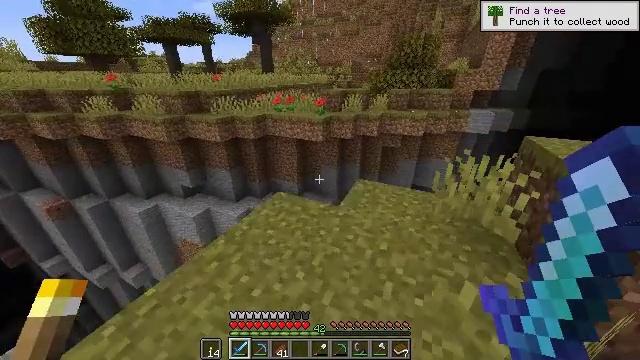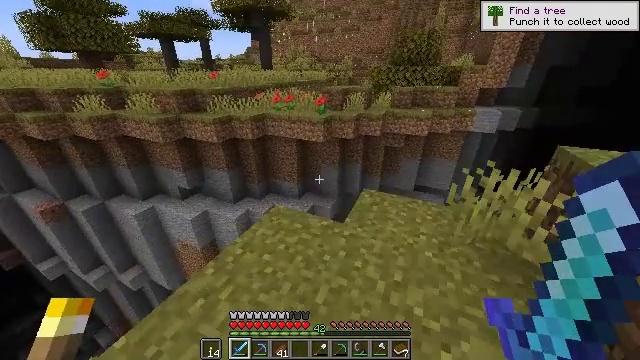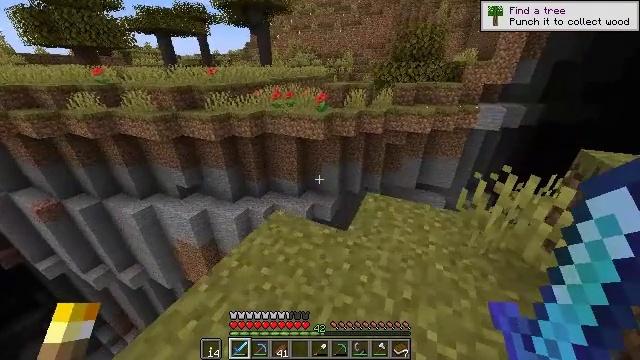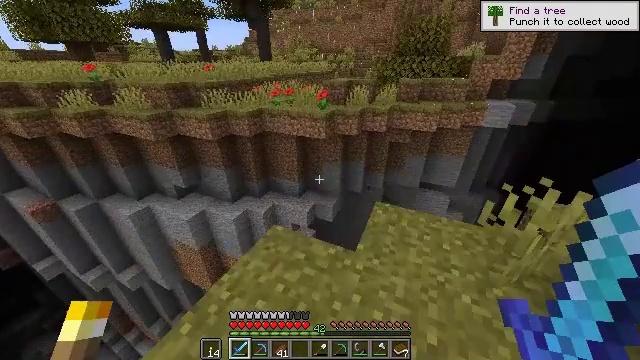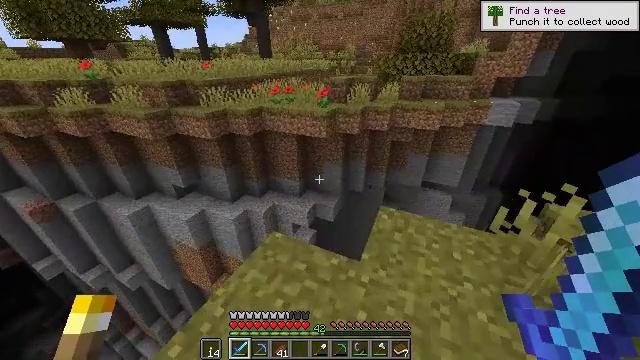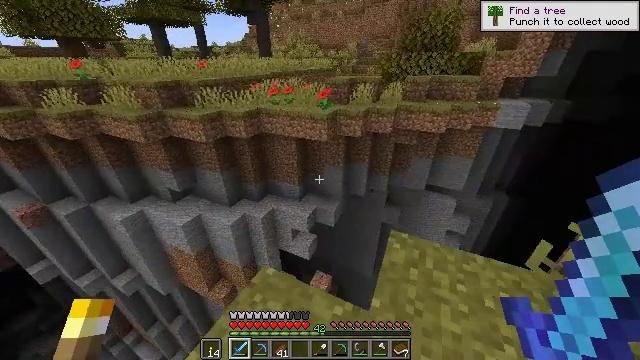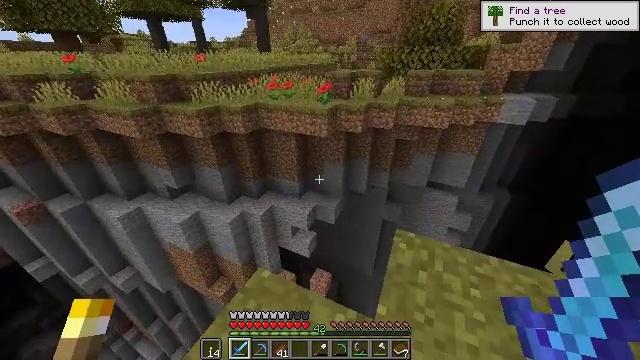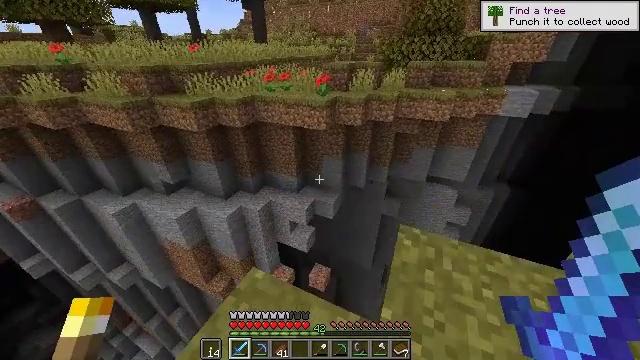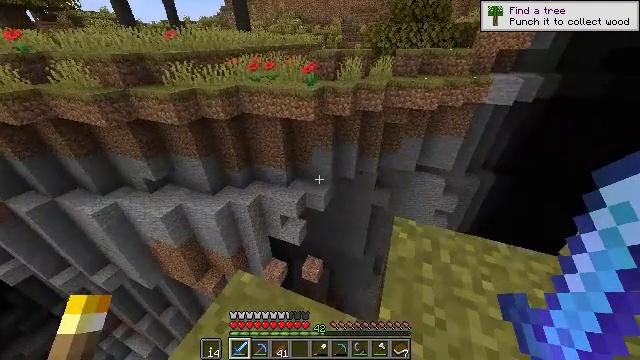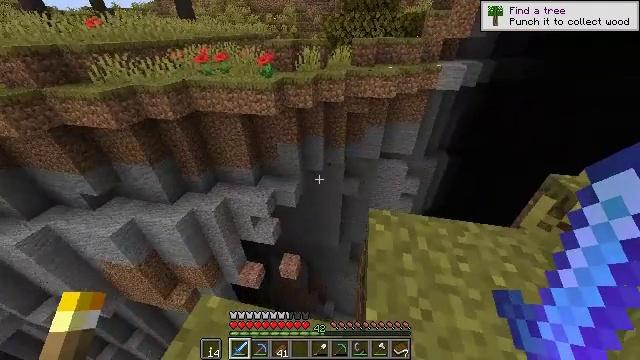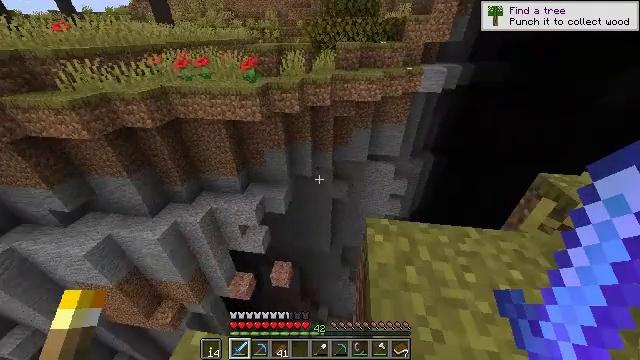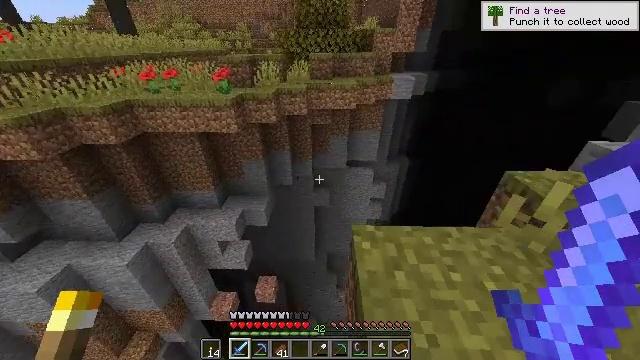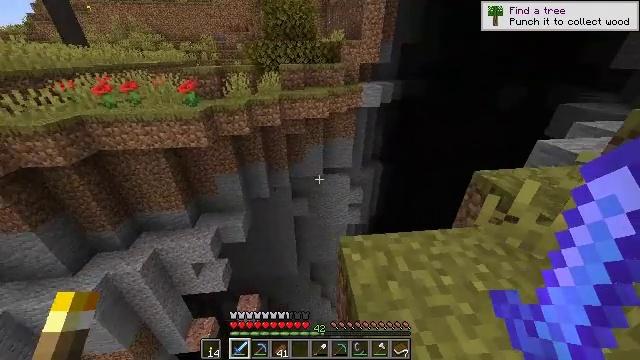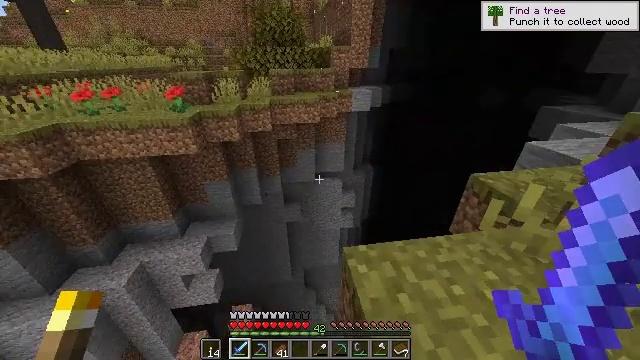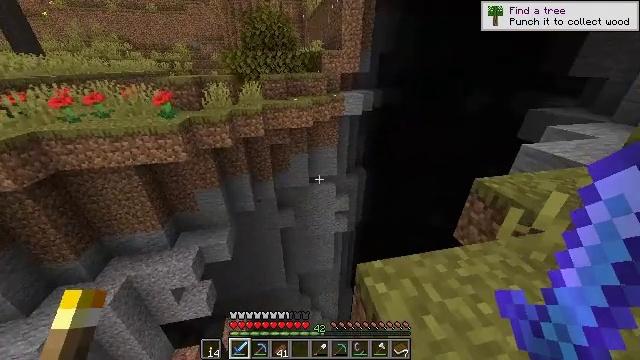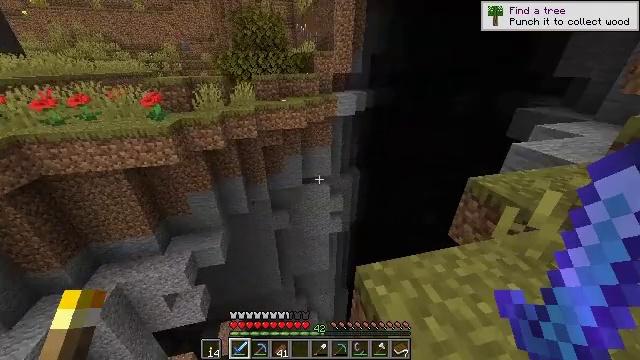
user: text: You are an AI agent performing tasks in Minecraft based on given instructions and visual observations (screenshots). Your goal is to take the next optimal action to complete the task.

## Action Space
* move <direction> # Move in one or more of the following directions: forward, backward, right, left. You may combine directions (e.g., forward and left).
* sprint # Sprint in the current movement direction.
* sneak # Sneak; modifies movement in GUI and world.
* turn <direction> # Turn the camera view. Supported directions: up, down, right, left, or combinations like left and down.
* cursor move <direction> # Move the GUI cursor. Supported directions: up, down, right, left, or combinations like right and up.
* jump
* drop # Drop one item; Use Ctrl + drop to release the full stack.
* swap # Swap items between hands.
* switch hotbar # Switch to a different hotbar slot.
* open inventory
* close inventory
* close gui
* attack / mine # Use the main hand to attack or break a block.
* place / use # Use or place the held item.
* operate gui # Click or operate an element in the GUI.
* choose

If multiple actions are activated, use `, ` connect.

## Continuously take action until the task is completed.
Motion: motion action
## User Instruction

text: Attack the enchanting table to collect it.
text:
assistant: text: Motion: move forward
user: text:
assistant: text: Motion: move forward
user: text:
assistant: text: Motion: move forward, turn down
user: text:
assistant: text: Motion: move forward
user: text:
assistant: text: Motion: move forward, sneak
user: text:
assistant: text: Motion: move forward, sneak
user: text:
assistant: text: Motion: move forward, sneak, turn down
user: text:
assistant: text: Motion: move forward, sneak, turn right and down
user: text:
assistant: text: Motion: move forward, sneak, turn right and down
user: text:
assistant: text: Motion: move forward and move left, sneak, turn right
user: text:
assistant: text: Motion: move forward and move left, sneak, turn right and up
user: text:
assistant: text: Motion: move forward and move left, sneak, turn right and up
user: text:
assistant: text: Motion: move forward and move left, sneak, turn right and up
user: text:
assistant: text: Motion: move forward and move left, sneak, turn right
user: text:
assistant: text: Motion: move forward and move left, sneak, turn right
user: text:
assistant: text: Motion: move forward and move left, sneak, turn right
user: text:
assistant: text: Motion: move forward and move left, sneak, turn right and down
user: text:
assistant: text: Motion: move forward and move left, sneak, turn right
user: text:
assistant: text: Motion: move forward and move left, sneak, turn right
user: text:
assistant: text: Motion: move forward and move left, sneak, turn right
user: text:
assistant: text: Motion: move forward and move left, sneak, turn right
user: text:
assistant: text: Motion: move forward and move left, sneak, turn right
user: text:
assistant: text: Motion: move forward and move left, sneak
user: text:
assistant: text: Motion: move forward and move left, sneak
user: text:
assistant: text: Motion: move forward and move left, sneak
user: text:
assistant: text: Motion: move left, sneak
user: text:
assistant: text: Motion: move left, sneak
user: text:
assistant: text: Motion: sneak
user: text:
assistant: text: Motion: sneak
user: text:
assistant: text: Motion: sneak, turn left and up